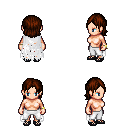
a pixel art fantasy rpg character, female body template, human, light skin, white tattered cape, white pants, brown long bangs hairstyle, bracelets, ghillies, four views (front, back, left, right), 2x2 character sprite sheet, small pixel art, hard edges, no anti-aliasing